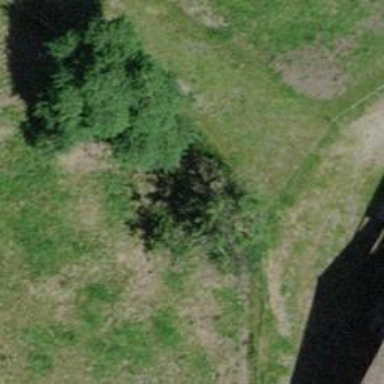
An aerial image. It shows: Broadleaved tree with lush leaves.